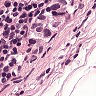
Metastatic tissue present: yes